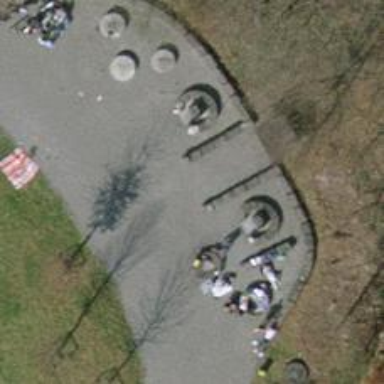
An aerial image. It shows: BBQ amenity.